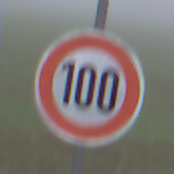
Verkehrszeichen: Geschwindigkeit100
Umgebung: Outdoor, RoadRail
Tageszeit: MorningAfternoon
Wetter: Overcast
Licht: Natural
Jahreszeit: NotSpecified
Kontrast: LowContrast